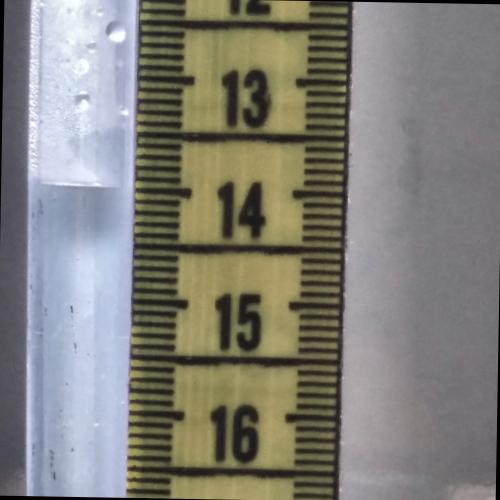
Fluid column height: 14.0 cm